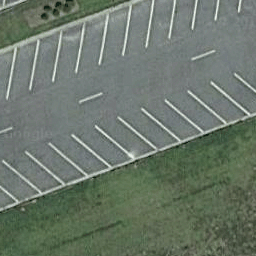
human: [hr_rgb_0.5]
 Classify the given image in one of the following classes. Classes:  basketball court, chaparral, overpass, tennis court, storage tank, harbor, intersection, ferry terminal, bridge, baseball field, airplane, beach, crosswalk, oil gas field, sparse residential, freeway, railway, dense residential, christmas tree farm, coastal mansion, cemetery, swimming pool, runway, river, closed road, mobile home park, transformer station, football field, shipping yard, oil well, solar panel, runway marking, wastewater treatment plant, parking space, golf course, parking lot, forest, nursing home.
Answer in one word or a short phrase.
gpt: parking space